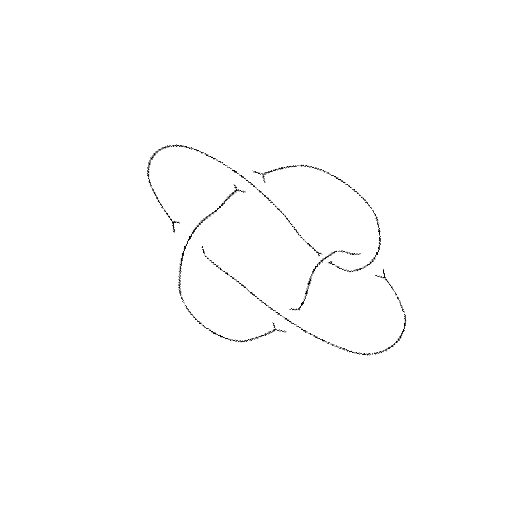
Crossing number: 5